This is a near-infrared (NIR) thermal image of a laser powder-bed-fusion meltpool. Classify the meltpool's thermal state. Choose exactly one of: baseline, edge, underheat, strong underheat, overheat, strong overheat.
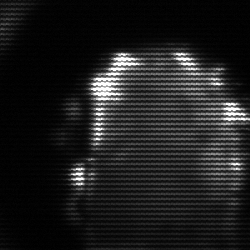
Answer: baseline